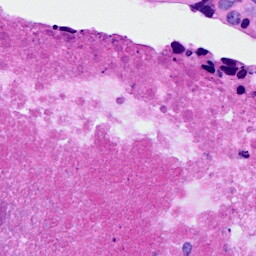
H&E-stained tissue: Breast